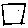
Label: square